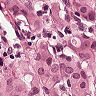
Metastatic tissue present: yes